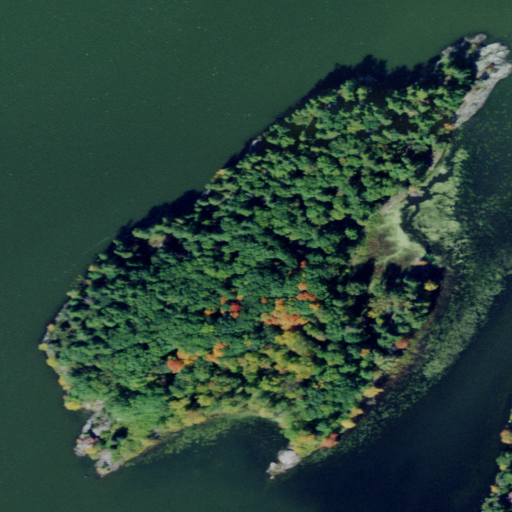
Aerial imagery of island in New York named Jennies Island containing open water, deciduous forest, mixed forest, evergreen forest, herbaceous wetlands, grassland, and low intensity development